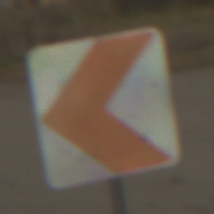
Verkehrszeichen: RichtungstafelnInKurvenKleinRechts
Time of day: MorningAfternoon
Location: Outdoor (Suburban)
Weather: PartlyCloudy
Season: NotSpecified
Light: Natural